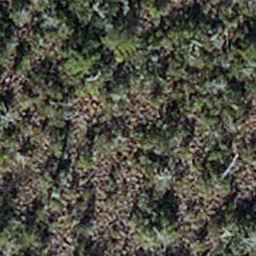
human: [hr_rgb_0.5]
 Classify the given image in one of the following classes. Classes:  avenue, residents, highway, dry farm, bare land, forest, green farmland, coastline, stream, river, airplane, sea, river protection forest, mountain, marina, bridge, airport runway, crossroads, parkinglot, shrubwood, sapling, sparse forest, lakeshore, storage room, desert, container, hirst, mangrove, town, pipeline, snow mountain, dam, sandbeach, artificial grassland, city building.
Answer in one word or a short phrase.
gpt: sapling